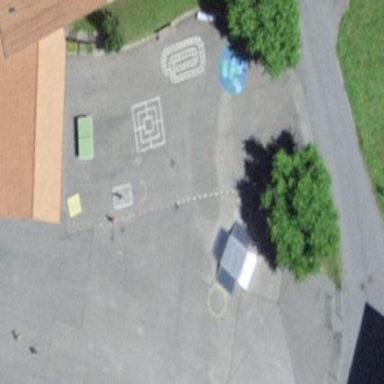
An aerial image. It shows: Schoolyard designated as leisure land.